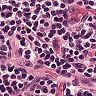
Metastatic tissue present: no